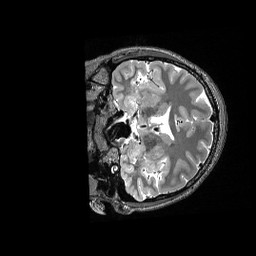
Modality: T2w
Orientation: coronal
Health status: healthy
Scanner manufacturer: siemens
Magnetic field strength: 3 T
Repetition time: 3.2 s
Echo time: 0.565 s